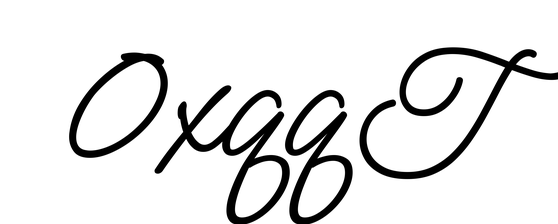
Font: MeowScript-Regular